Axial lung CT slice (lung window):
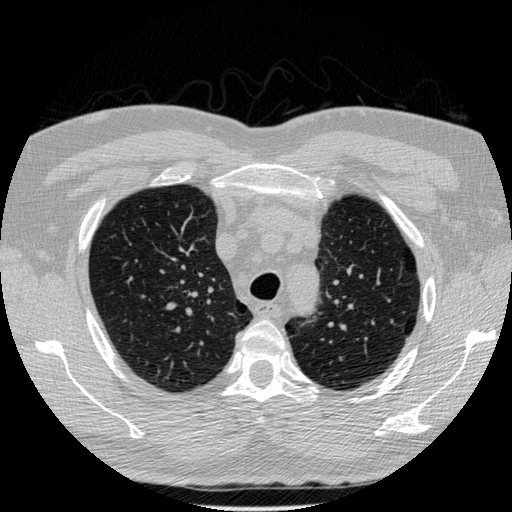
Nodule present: no